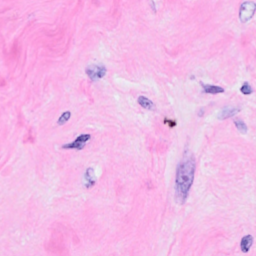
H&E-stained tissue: Breast